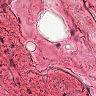
Metastatic tissue present: no